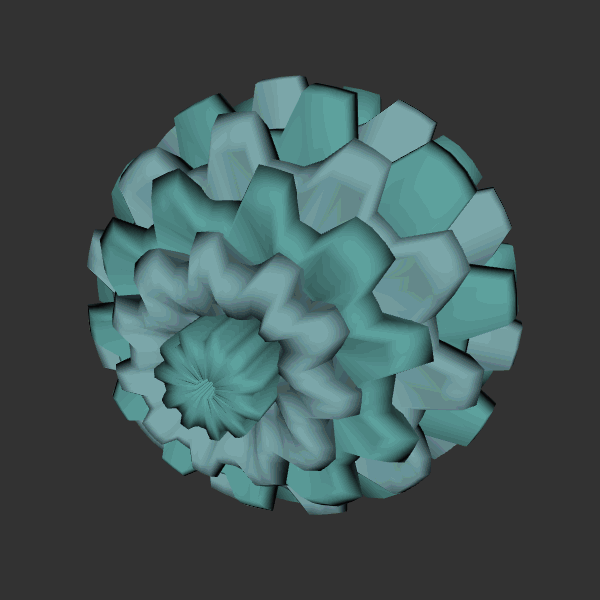
Background: dark